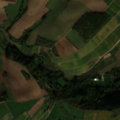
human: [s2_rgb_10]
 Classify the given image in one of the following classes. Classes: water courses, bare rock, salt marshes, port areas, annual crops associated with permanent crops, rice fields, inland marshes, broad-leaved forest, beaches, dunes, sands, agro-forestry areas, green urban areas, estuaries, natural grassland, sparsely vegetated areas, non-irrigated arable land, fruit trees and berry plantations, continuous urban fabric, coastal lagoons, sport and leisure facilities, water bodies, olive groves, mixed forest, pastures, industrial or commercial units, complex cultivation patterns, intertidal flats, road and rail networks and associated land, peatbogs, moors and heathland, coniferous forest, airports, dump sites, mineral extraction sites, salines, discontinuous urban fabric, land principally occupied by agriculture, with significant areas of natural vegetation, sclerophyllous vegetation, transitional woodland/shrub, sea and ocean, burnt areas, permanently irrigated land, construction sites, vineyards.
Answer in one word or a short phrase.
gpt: non-irrigated arable land, vineyards, complex cultivation patterns, broad-leaved forest